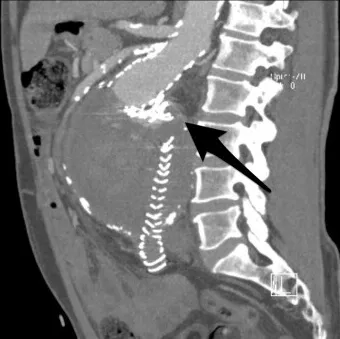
Post-procedure 62-month CT-scan depicting a large, type III endoleak (graft disconnection arrowed) and enlargement of the aneurysm to 133 mm in diameter.
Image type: radiology (ct)